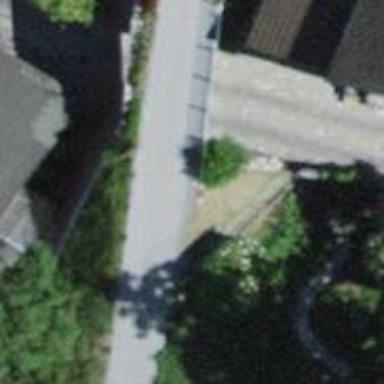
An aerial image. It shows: Residential road with asphalt surface crossing abandoned railway on bridge.